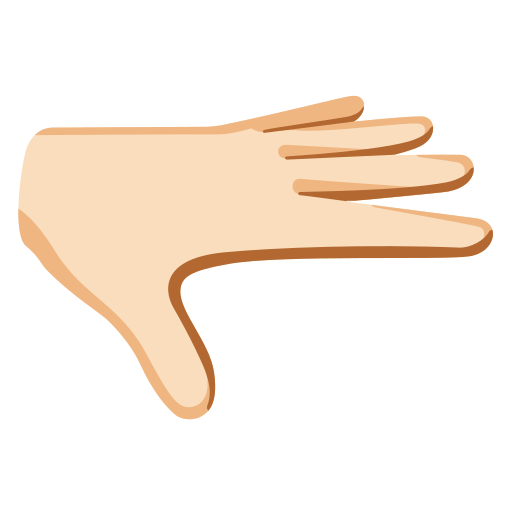
Emoji: 🫳🏻